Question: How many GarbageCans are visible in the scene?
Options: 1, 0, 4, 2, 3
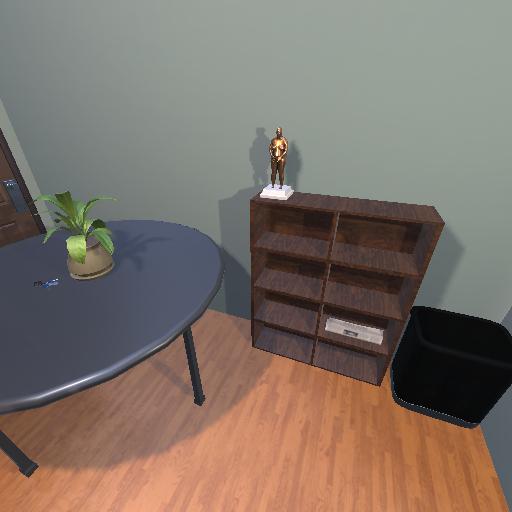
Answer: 1